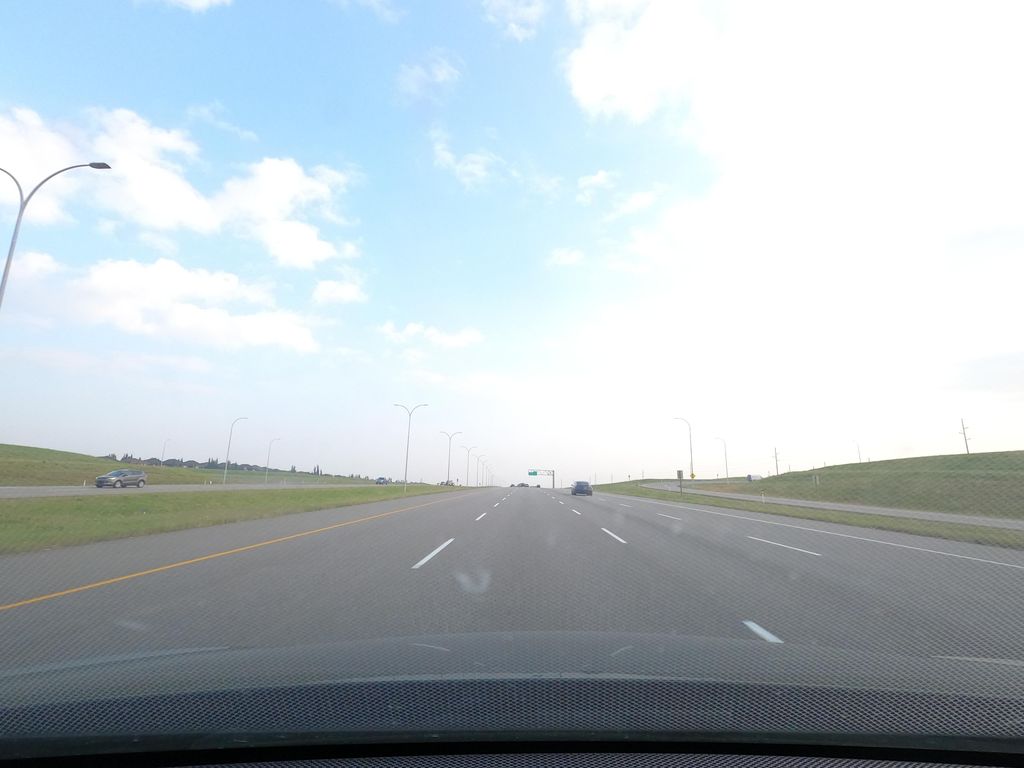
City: calgary